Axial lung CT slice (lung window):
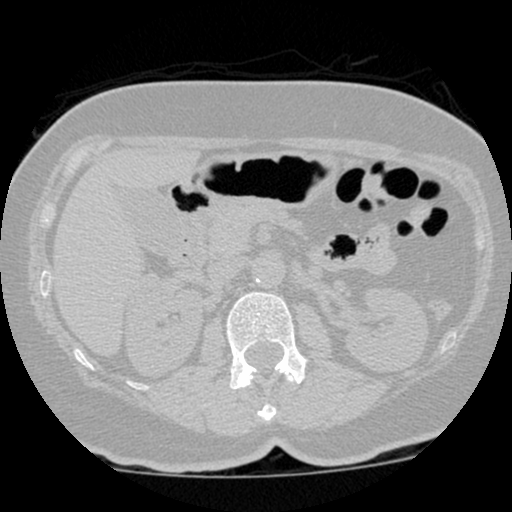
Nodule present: no